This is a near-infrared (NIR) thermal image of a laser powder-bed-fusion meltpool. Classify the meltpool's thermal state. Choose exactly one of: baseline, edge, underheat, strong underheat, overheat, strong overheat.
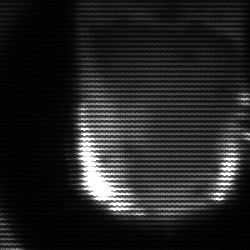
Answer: baseline